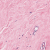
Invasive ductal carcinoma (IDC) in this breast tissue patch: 0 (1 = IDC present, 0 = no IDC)